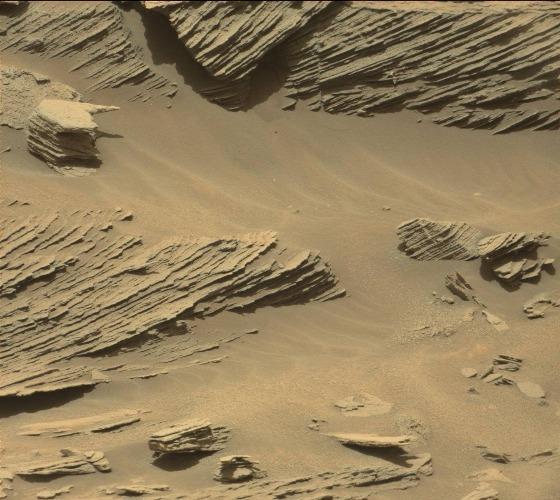
Terrain classes present: Bedrock, Gravel / Sand / Soil, Rock, Shadow